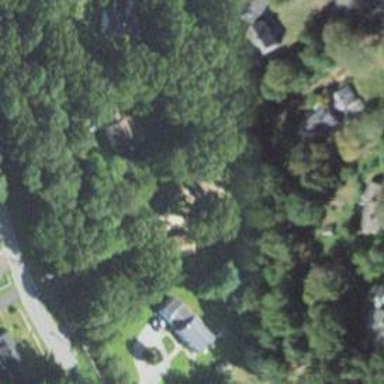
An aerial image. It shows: Residential driveway designated as service road.